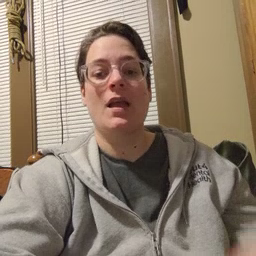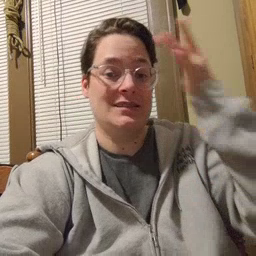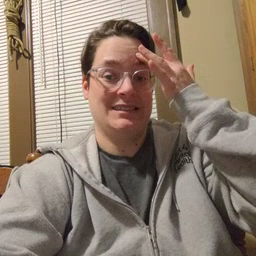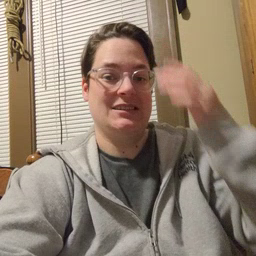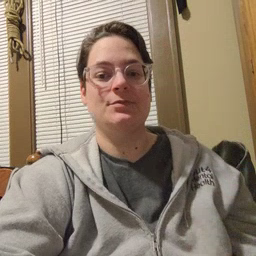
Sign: sick